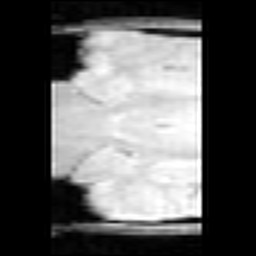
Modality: inplaneT1
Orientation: coronal
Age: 19
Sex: male